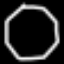
Label: octagon